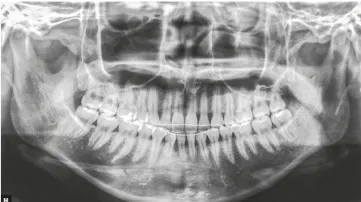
Panoramic radiograph.
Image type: radiology (x_ray)